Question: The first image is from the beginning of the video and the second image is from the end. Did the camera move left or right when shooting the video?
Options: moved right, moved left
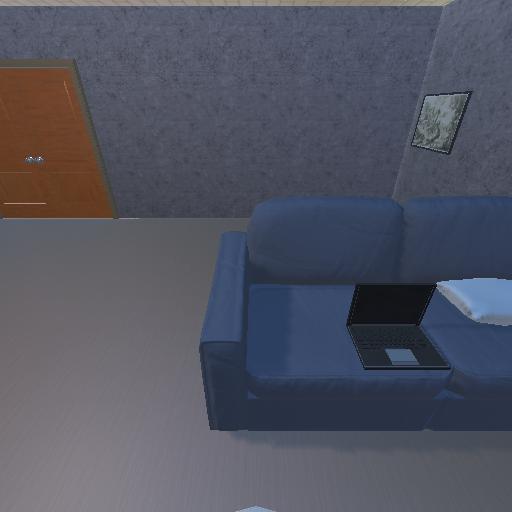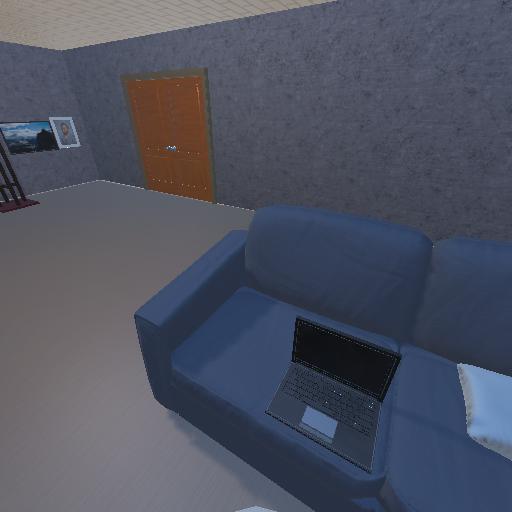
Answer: moved right